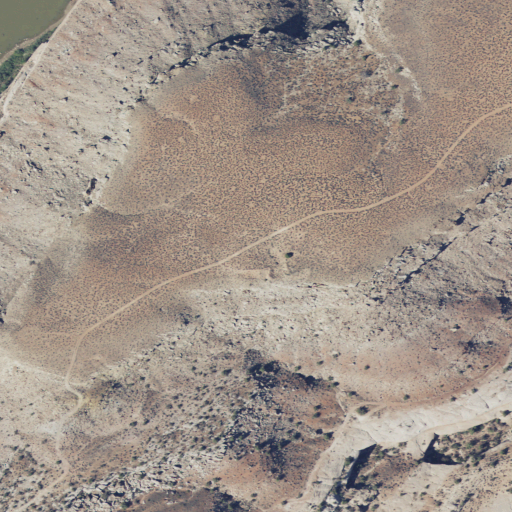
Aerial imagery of mountain in Utah named Roberts Mesa containing shrub, evergreen forest, open water, and woody wetlands